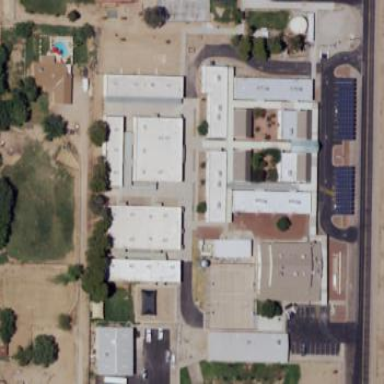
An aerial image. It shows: School.